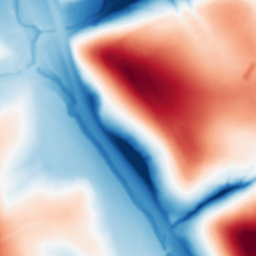
Category: multiscale
Decomposition family: dog
Decomposition parameters: sigma_low: 1
sigma_high: 50
Upsampling method: bilinear
Upsampling parameters: scale: 4
Upsampling scale: 4